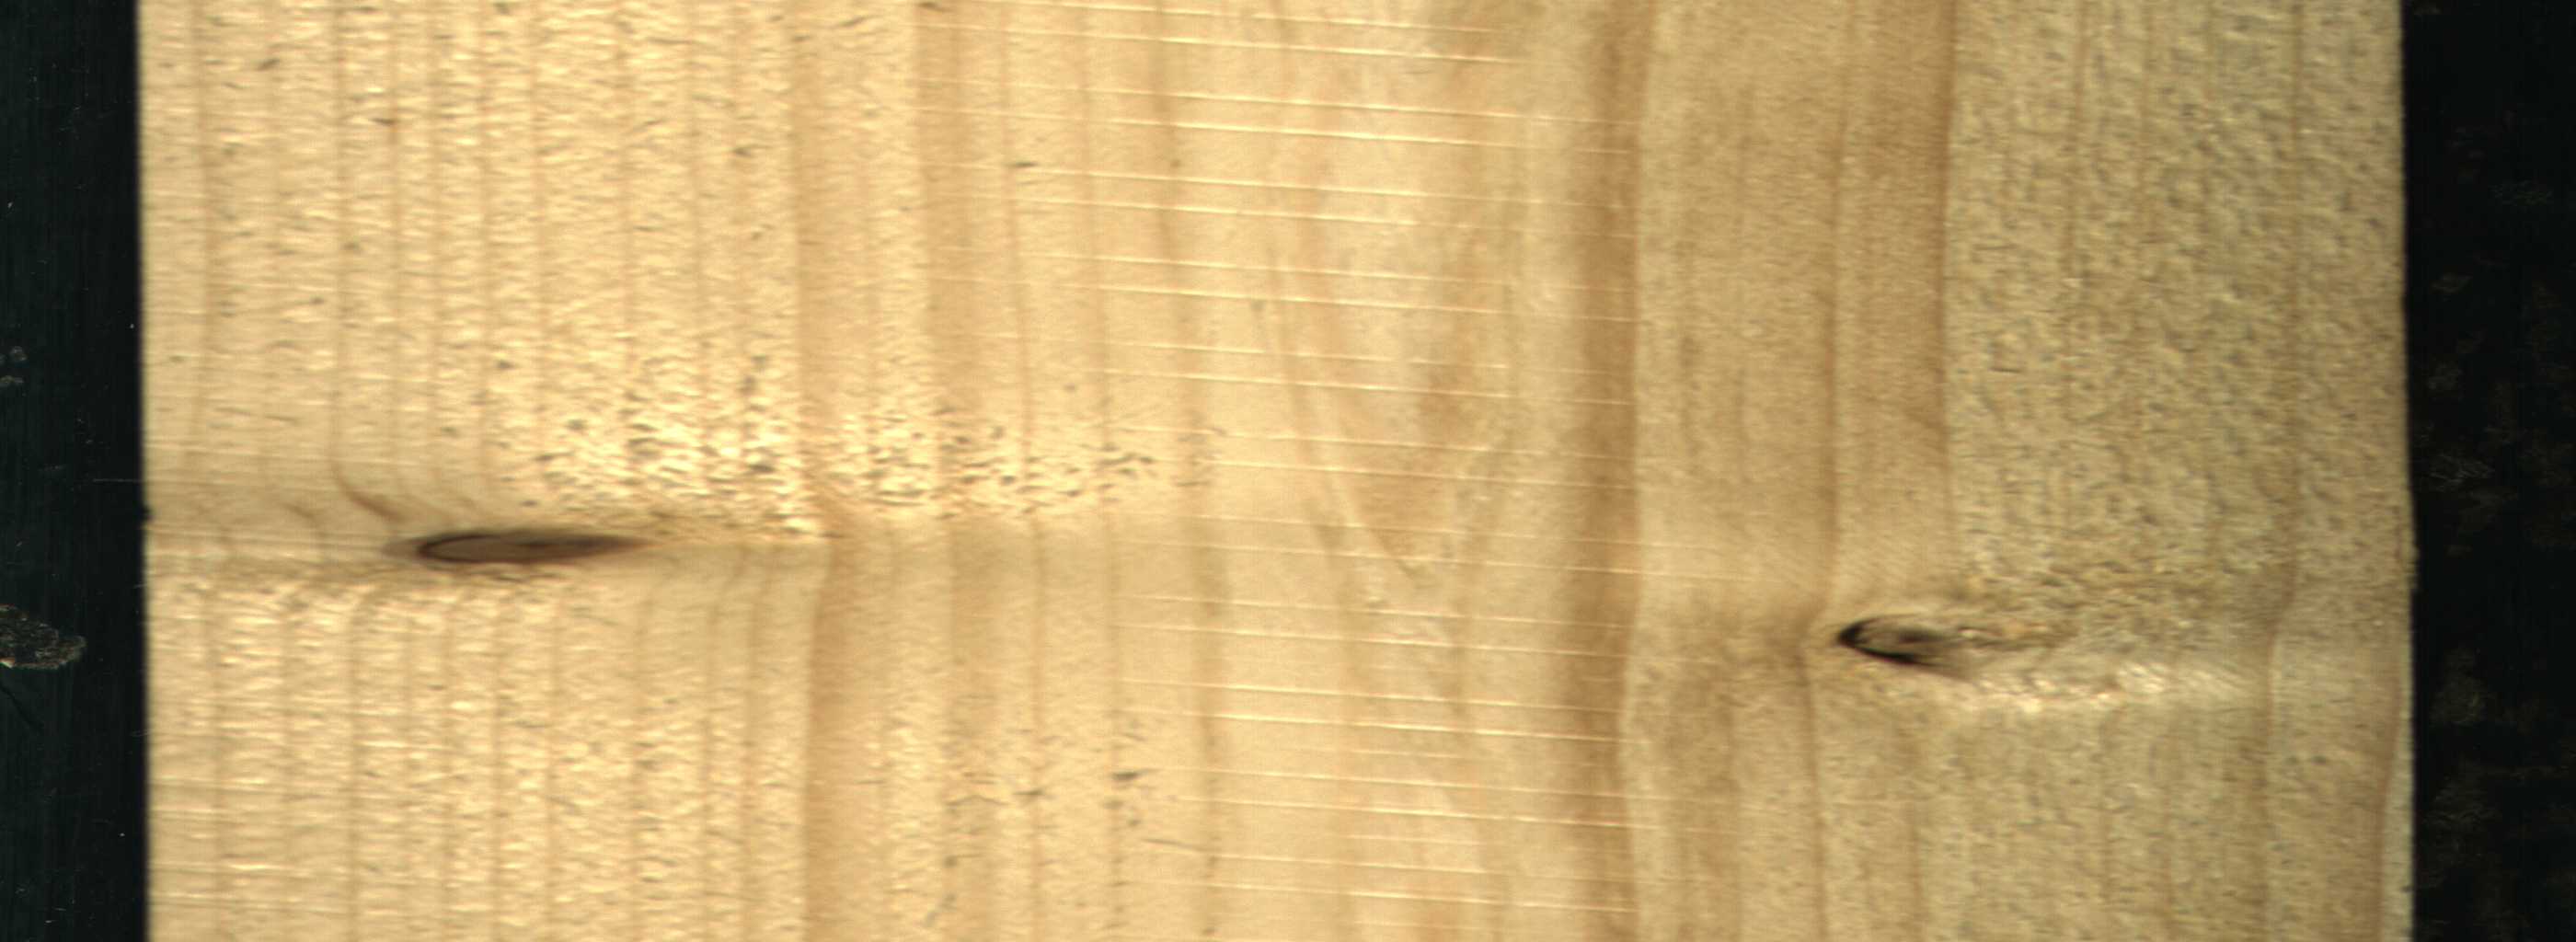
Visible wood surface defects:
Dead_Knot
Live_Knot